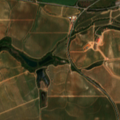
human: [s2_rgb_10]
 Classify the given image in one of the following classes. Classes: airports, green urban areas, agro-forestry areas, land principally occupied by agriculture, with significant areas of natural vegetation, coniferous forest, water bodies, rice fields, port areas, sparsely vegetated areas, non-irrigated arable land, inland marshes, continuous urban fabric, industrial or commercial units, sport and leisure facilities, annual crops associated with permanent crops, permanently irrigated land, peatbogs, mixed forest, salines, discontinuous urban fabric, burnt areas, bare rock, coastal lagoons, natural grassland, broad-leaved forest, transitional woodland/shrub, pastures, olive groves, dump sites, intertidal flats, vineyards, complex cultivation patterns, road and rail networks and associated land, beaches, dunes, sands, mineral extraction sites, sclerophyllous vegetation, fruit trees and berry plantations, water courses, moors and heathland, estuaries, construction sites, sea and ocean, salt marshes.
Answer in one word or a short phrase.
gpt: continuous urban fabric